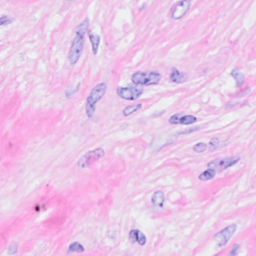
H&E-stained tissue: Breast